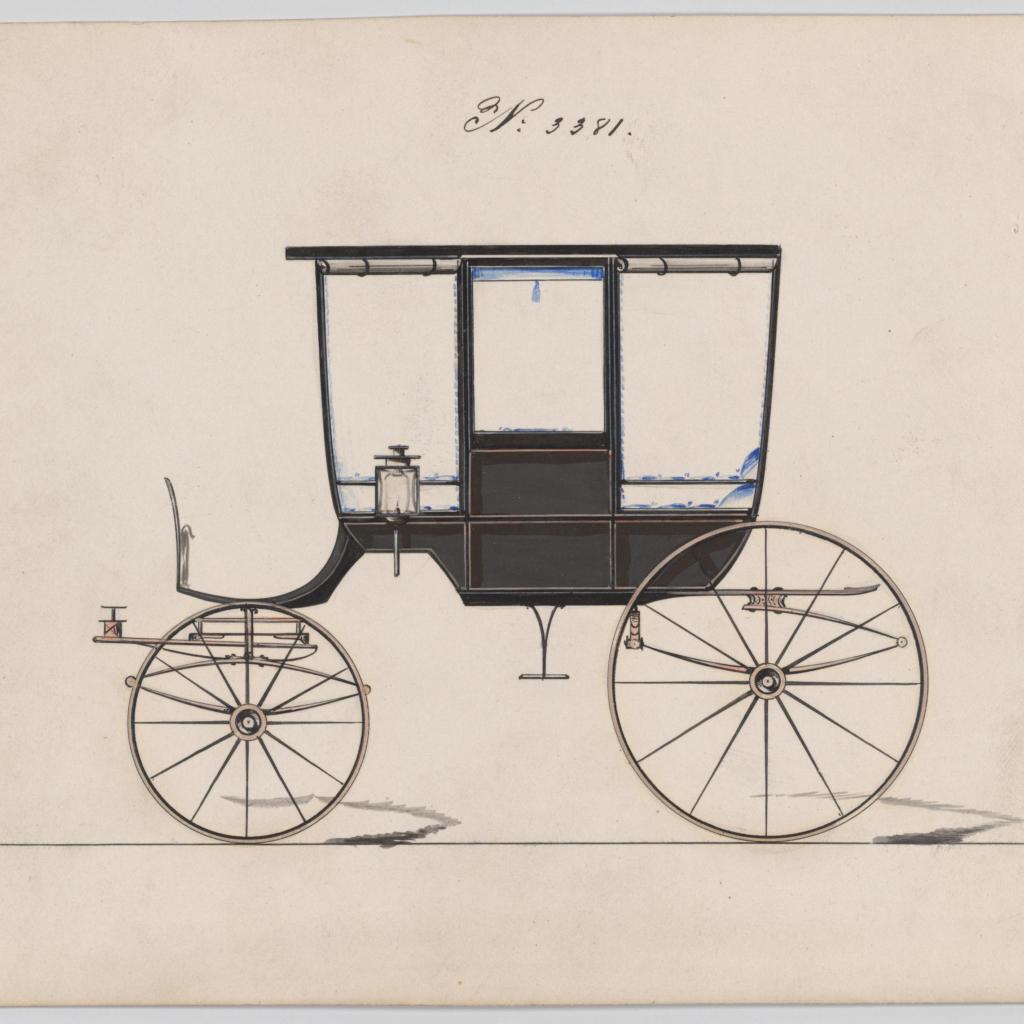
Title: Design for 6 seat Rockaway, no. 3381
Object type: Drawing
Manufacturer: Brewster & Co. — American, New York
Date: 1877
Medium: Pen and black ink, watercolor and gouache with gum arabic
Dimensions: Sheet: 6 1/8 x 8 7/8 in. (15.6 x 22.5 cm)
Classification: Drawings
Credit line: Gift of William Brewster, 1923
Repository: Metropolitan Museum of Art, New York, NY